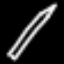
Label: pencil